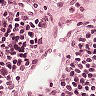
Metastatic tissue present: no